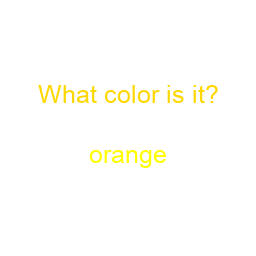
Color: yellow
Color name shown: orange
Background color: white
Question text color: gold